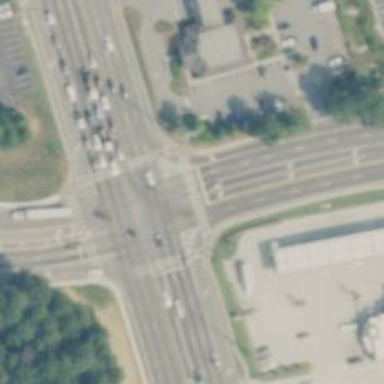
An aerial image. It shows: Marked road crossing.